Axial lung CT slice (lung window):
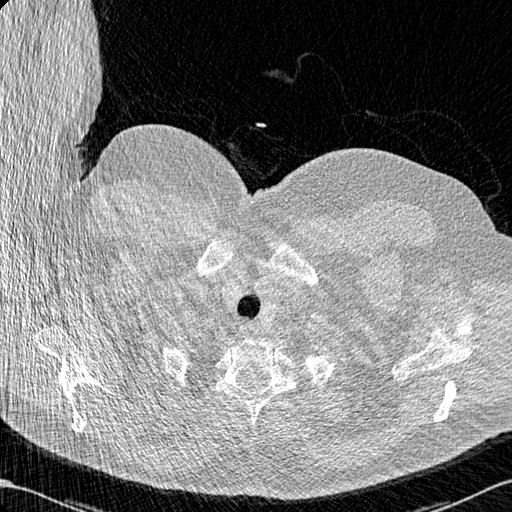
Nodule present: no